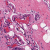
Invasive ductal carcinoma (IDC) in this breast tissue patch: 0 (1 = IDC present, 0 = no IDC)